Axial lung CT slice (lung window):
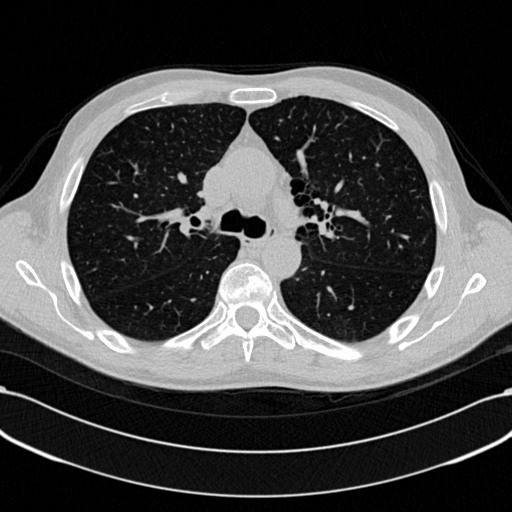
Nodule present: no